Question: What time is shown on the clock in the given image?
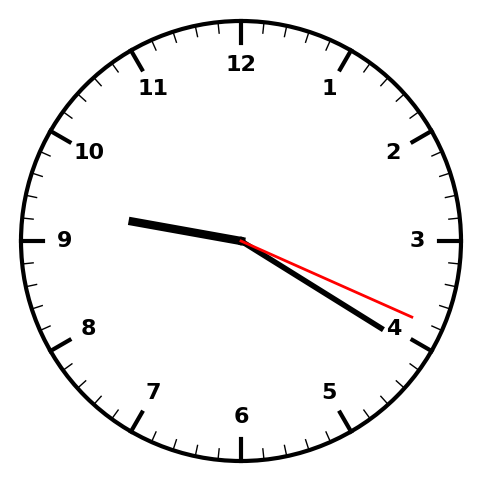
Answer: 09:20:19